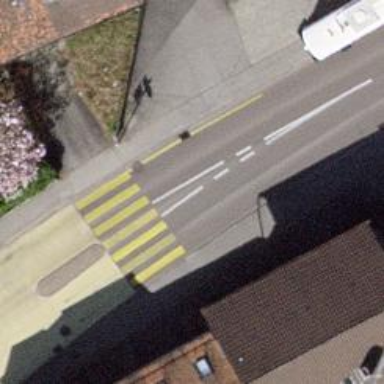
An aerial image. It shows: Marked crossing with zebra stripes on the road.